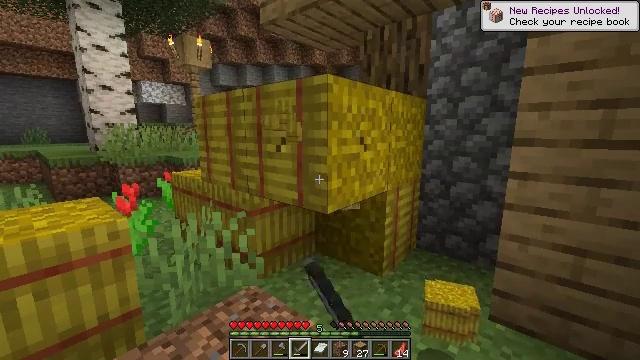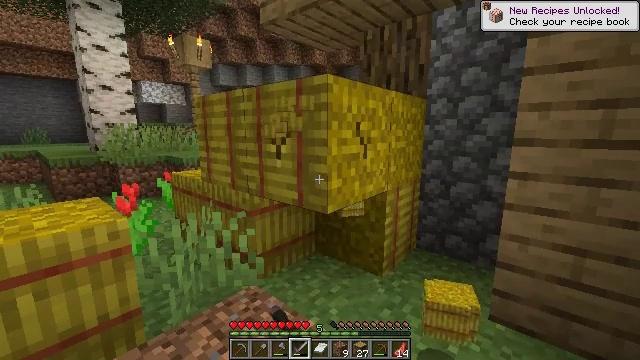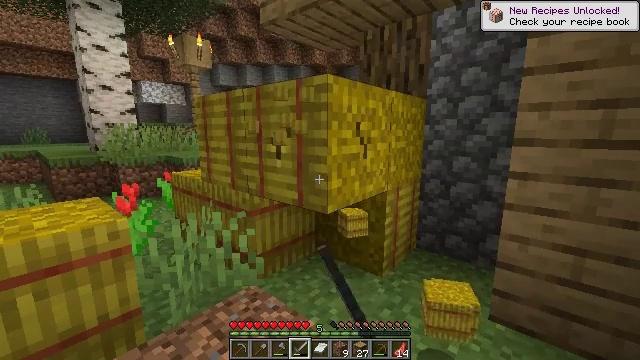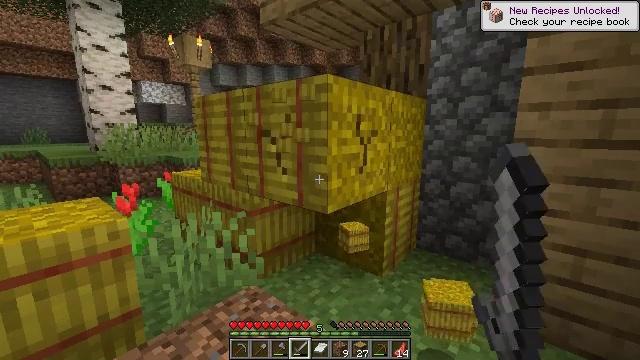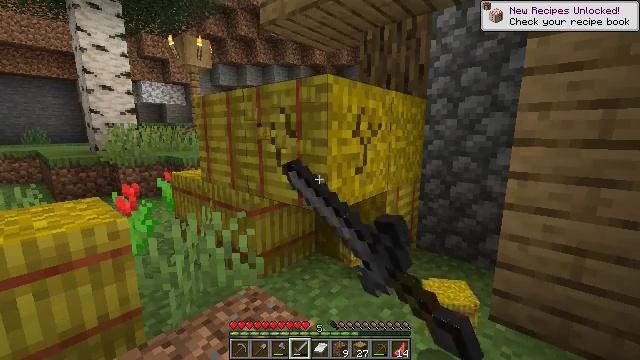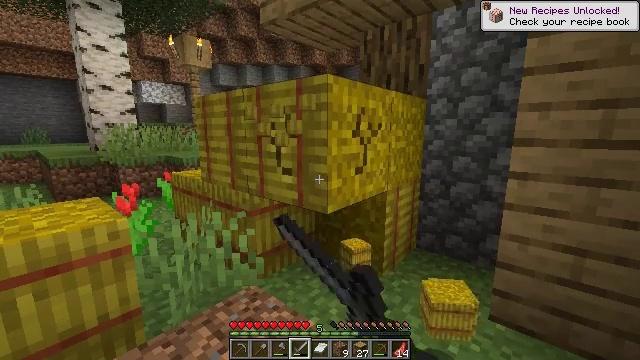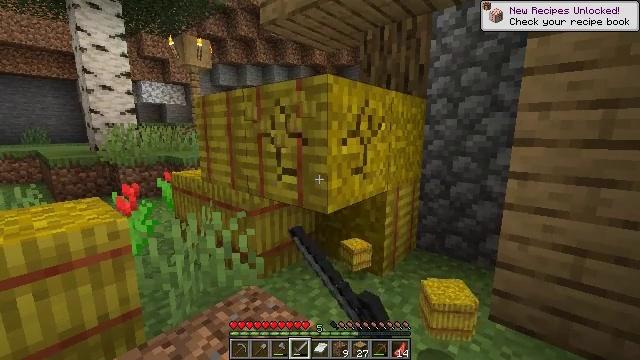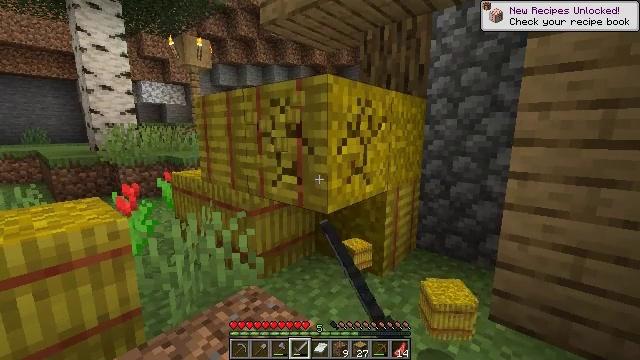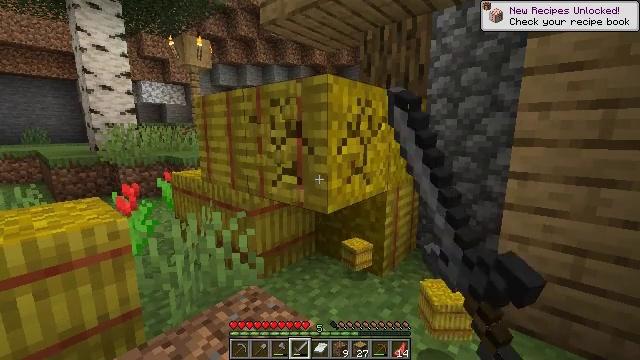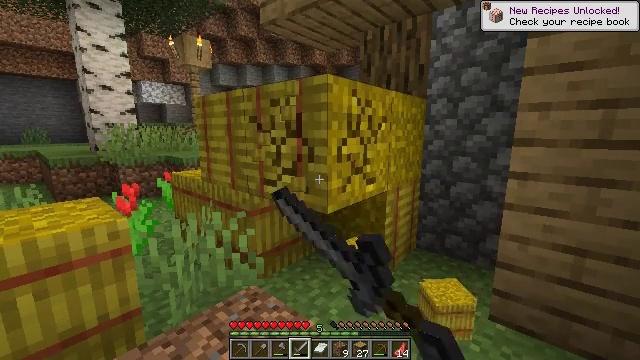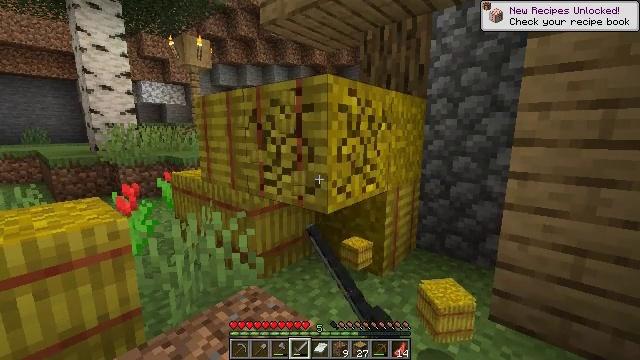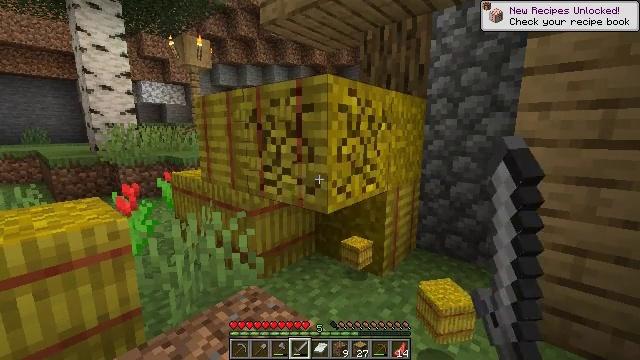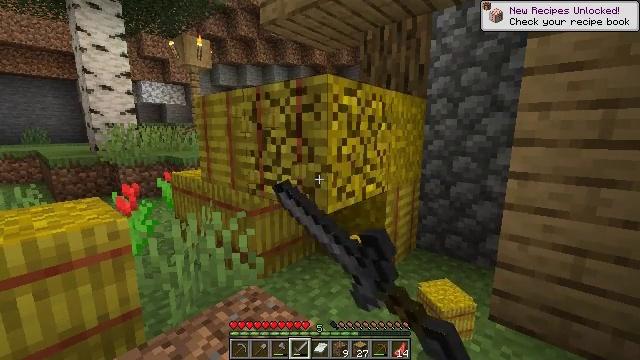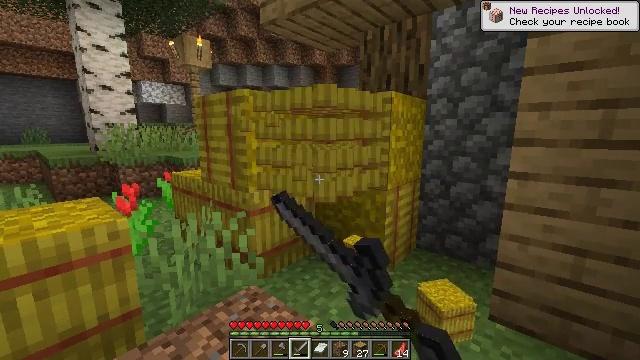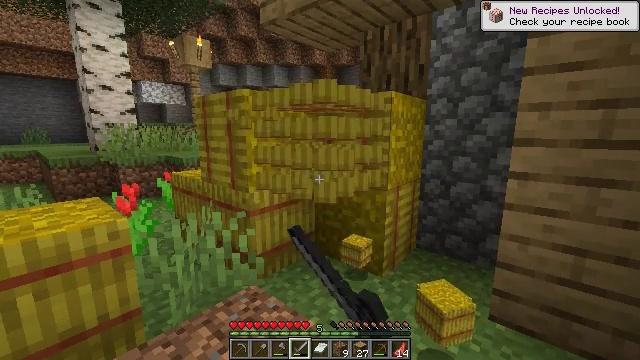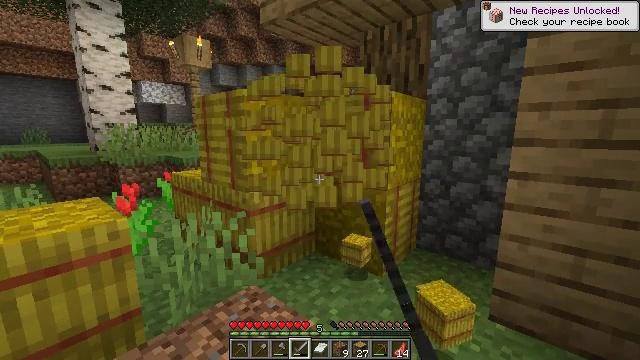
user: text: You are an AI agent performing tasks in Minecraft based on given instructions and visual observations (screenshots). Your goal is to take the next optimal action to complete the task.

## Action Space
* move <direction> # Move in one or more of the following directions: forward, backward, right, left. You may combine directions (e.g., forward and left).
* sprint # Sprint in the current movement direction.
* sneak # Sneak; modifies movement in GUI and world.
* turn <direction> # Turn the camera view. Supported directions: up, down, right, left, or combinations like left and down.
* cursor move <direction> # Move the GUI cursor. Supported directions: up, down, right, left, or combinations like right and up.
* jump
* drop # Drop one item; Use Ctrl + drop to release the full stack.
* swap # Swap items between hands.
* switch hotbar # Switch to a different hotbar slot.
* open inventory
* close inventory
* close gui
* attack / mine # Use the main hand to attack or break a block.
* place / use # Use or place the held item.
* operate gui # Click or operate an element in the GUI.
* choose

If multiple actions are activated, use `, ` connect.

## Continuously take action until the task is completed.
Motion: motion action
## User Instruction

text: Break the hay block to collect it.
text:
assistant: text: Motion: attack / mine
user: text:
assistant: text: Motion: attack / mine
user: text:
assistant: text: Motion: attack / mine
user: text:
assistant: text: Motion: attack / mine
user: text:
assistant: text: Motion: attack / mine
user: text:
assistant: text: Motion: attack / mine
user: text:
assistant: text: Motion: attack / mine
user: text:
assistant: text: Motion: attack / mine
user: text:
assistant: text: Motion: attack / mine
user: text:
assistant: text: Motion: attack / mine
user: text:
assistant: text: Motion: attack / mine
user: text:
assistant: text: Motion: attack / mine
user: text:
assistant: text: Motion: attack / mine
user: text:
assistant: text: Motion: attack / mine
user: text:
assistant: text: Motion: attack / mine
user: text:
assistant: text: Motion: attack / mine
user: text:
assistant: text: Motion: attack / mine
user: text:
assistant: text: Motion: attack / mine
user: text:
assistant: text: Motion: attack / mine
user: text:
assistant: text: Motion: attack / mine
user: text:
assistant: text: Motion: attack / mine
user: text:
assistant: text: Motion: attack / mine
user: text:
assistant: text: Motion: attack / mine
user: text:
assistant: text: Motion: attack / mine
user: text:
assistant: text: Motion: attack / mine
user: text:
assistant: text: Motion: attack / mine
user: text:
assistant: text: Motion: attack / mine
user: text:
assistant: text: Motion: attack / mine
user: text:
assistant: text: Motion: attack / mine
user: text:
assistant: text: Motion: attack / mine